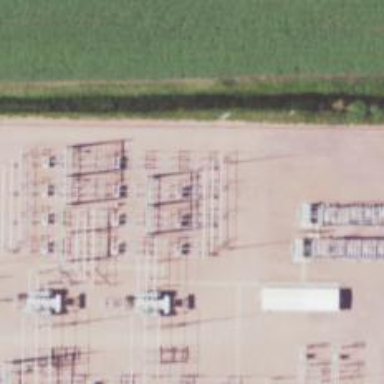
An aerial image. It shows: Switch used for power control.